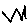
Label: zigzag